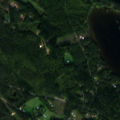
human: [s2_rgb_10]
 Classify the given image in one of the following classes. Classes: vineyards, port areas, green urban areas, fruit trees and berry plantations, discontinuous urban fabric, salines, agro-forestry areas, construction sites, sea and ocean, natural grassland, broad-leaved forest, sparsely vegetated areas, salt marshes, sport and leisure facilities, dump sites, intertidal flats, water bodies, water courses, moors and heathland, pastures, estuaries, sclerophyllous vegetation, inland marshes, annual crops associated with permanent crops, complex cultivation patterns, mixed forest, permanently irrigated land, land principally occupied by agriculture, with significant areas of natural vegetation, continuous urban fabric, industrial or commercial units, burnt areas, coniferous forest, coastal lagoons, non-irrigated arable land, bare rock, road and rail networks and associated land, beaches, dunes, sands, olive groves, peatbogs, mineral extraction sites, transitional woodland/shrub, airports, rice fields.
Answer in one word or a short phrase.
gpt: coniferous forest, mixed forest, water bodies